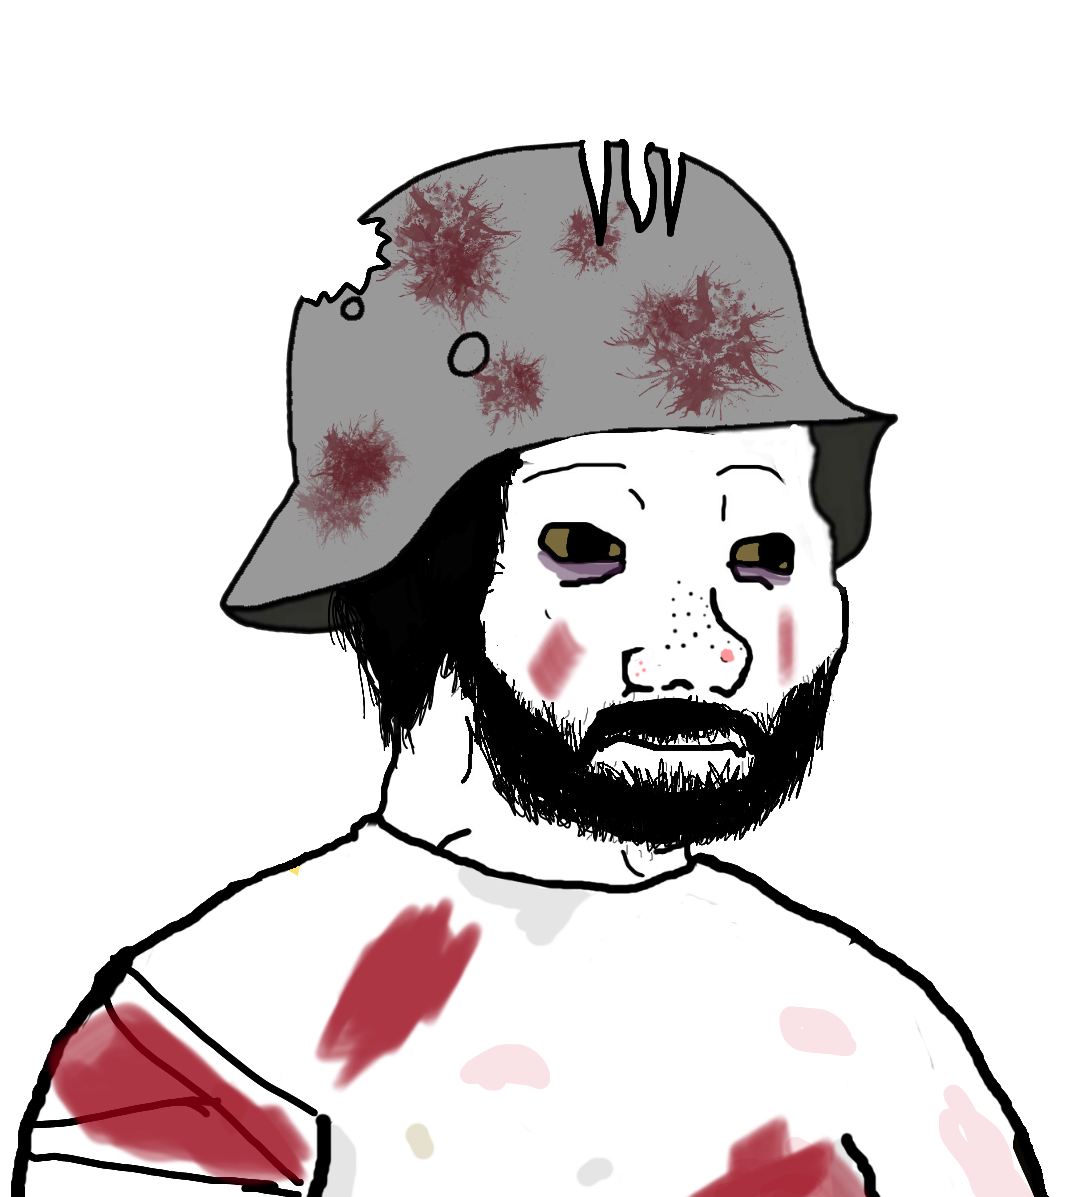
Label: 5_Doomer